Question: The below table has 2 columns

Where Column A is a Date column and Column B is a Text column where some values are equal to "x" and some are blank.
I need to create an output column which based on the below formula
'''
IF (
AND ( ColumnA < EOMONTH ( ColumnA, 3 ), ( ColumnB = "x" ) ),
EOMONTH ( ColumnA, 3 ),
"-"
)
'''
I have written the following DAX formula for it:
'''
Output =
IF (
AND (
ColumnA
< EOMONTH ( DATE ( YEAR ( ColumnA ), MONTH ( ColumnA ), DAY ( ColumnA ) ), 3 ),
( ColumnB = "x" )
),
EOMONTH ( ColumnA, 3 ),
"-"
)
'''
I'm getting an error with this formula that NULL is not allowed in this context
Note: We can leave Blank in place of "x".
How do I write the correct DAX formula to achieve the above?
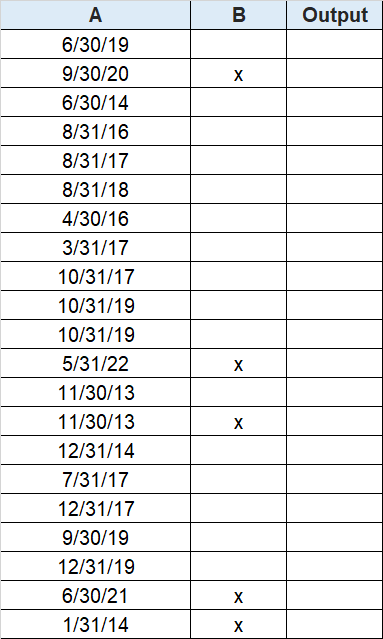
Answer: The problem with your calculation is that you are mixing different data types in the same column.
The 'Output' column is handling a 'date' data types with a 'text' data types, that's why you are getting an error. The columns could only handle date or text but not both at the same time.
To fix your calculation your need to change your 'ELSE' statement from '"-"' to 'BLANK()'